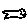
Label: fish